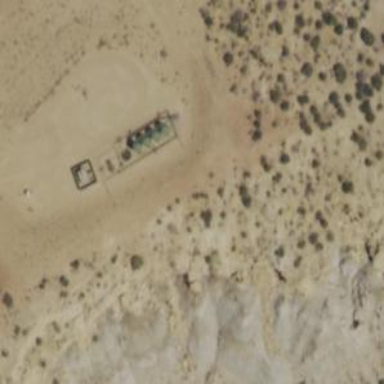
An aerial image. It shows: Storage tank with man-made structure.